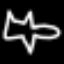
Label: airplane